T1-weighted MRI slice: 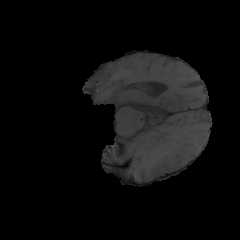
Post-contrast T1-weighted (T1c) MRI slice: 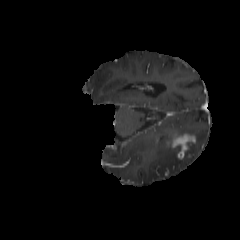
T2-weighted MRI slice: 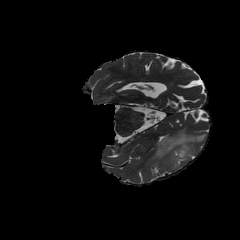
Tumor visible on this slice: yes